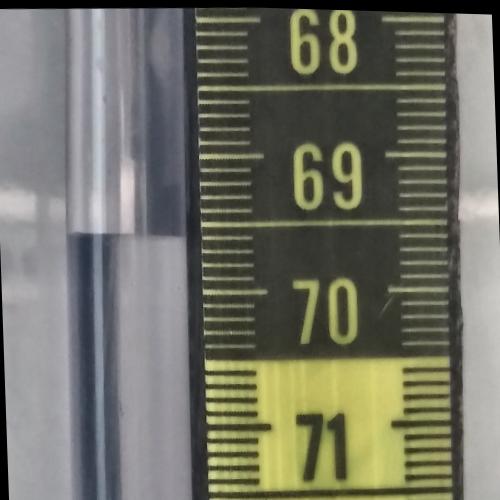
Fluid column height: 69.6 cm